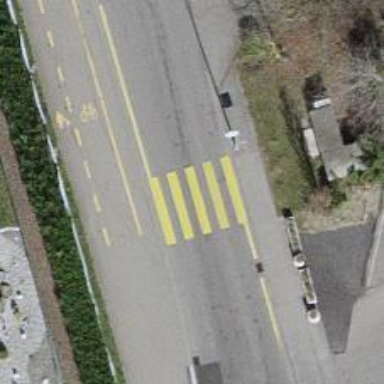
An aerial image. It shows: Zebra crossing on the road.